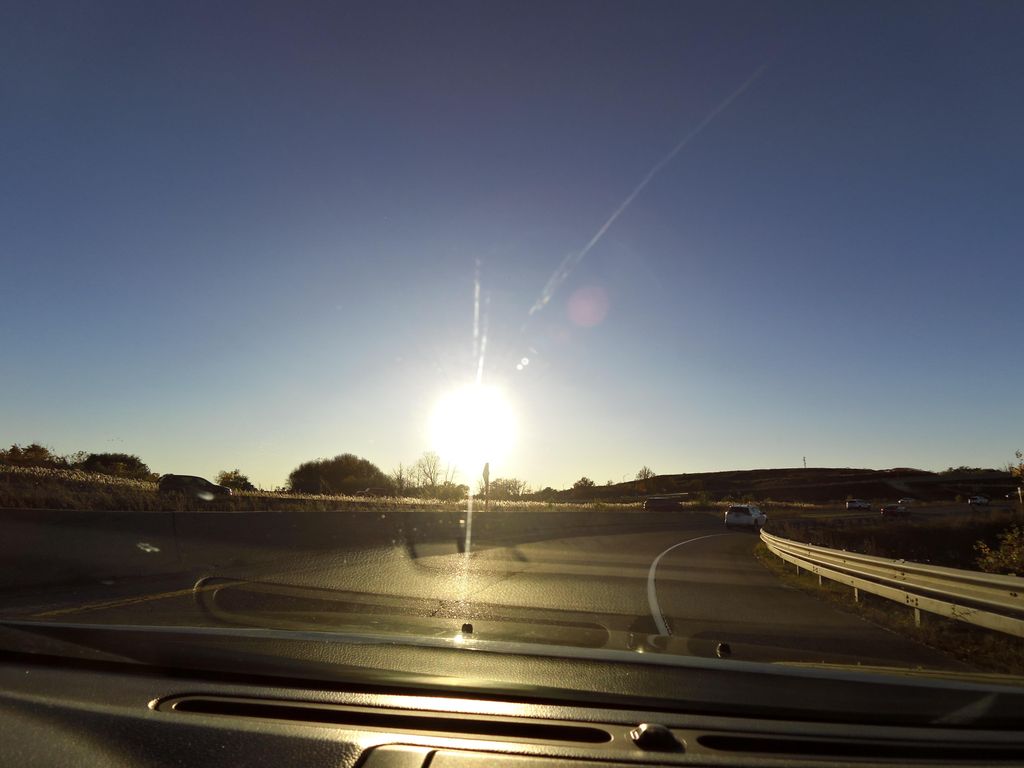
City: hamilton